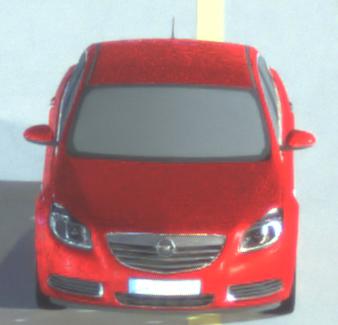
Make: Opel
Model: Insignia 1.6
Detailed model: Insignia (A) Notch Back
Model produced from: 2008/11
Model produced until: 2008/12
Doors: 4
Color: red
Road condition: dry road
Daytime: night
Contrast: high contrast